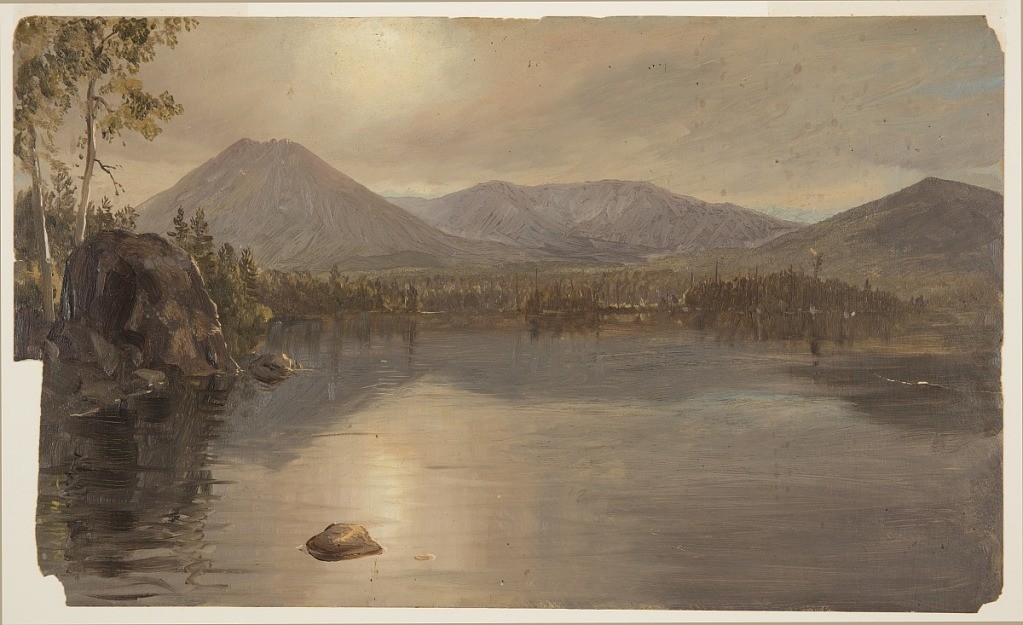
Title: Mt. Katahdin and Turner Mountain from Katahdin Lake, Maine
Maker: Frederic Edwin Church, American, 1826–1900
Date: probably September 1877
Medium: Oil and graphite on paperboard
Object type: Drawing
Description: Landscape sketch showing a view of Mt. Katahdin and Turner Mountain from the southeastern shore of Katahdin Lake. A semi-submerged rock is included in the immediate foreground at left. Another large boulder is positioned on the nearby shoreline at left, beside a pair of deciduous trees (likely birch). The lake's surface stretches into the middle distance, where the opposite shore is visible. Multiple mountains stretch across the terrain in the background: the pyramidal Katahdin (and Pamola) at left, Hamlin Ridge and Howe's Peaks at center, and the sharp, wooded summit of Turner Mountain at right. Above, the sun struggles to pierce a thick blanket of clouds, whose colors and forms, along with those of the mountains, are reflected in the subtly rippling water below.